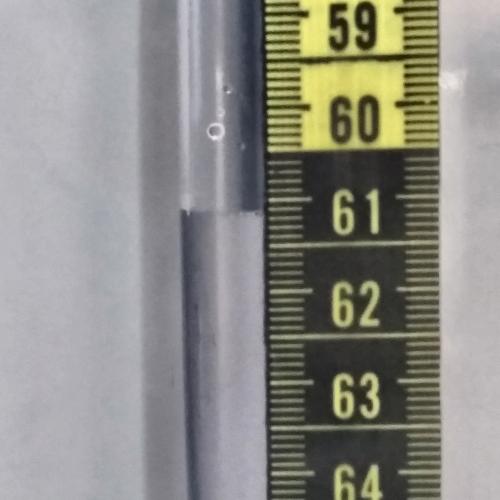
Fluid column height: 61.1 cm